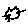
Label: cat